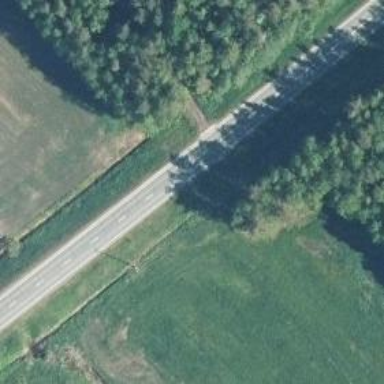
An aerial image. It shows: Asphalt trunk highway.